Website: apple
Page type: customer-info-address
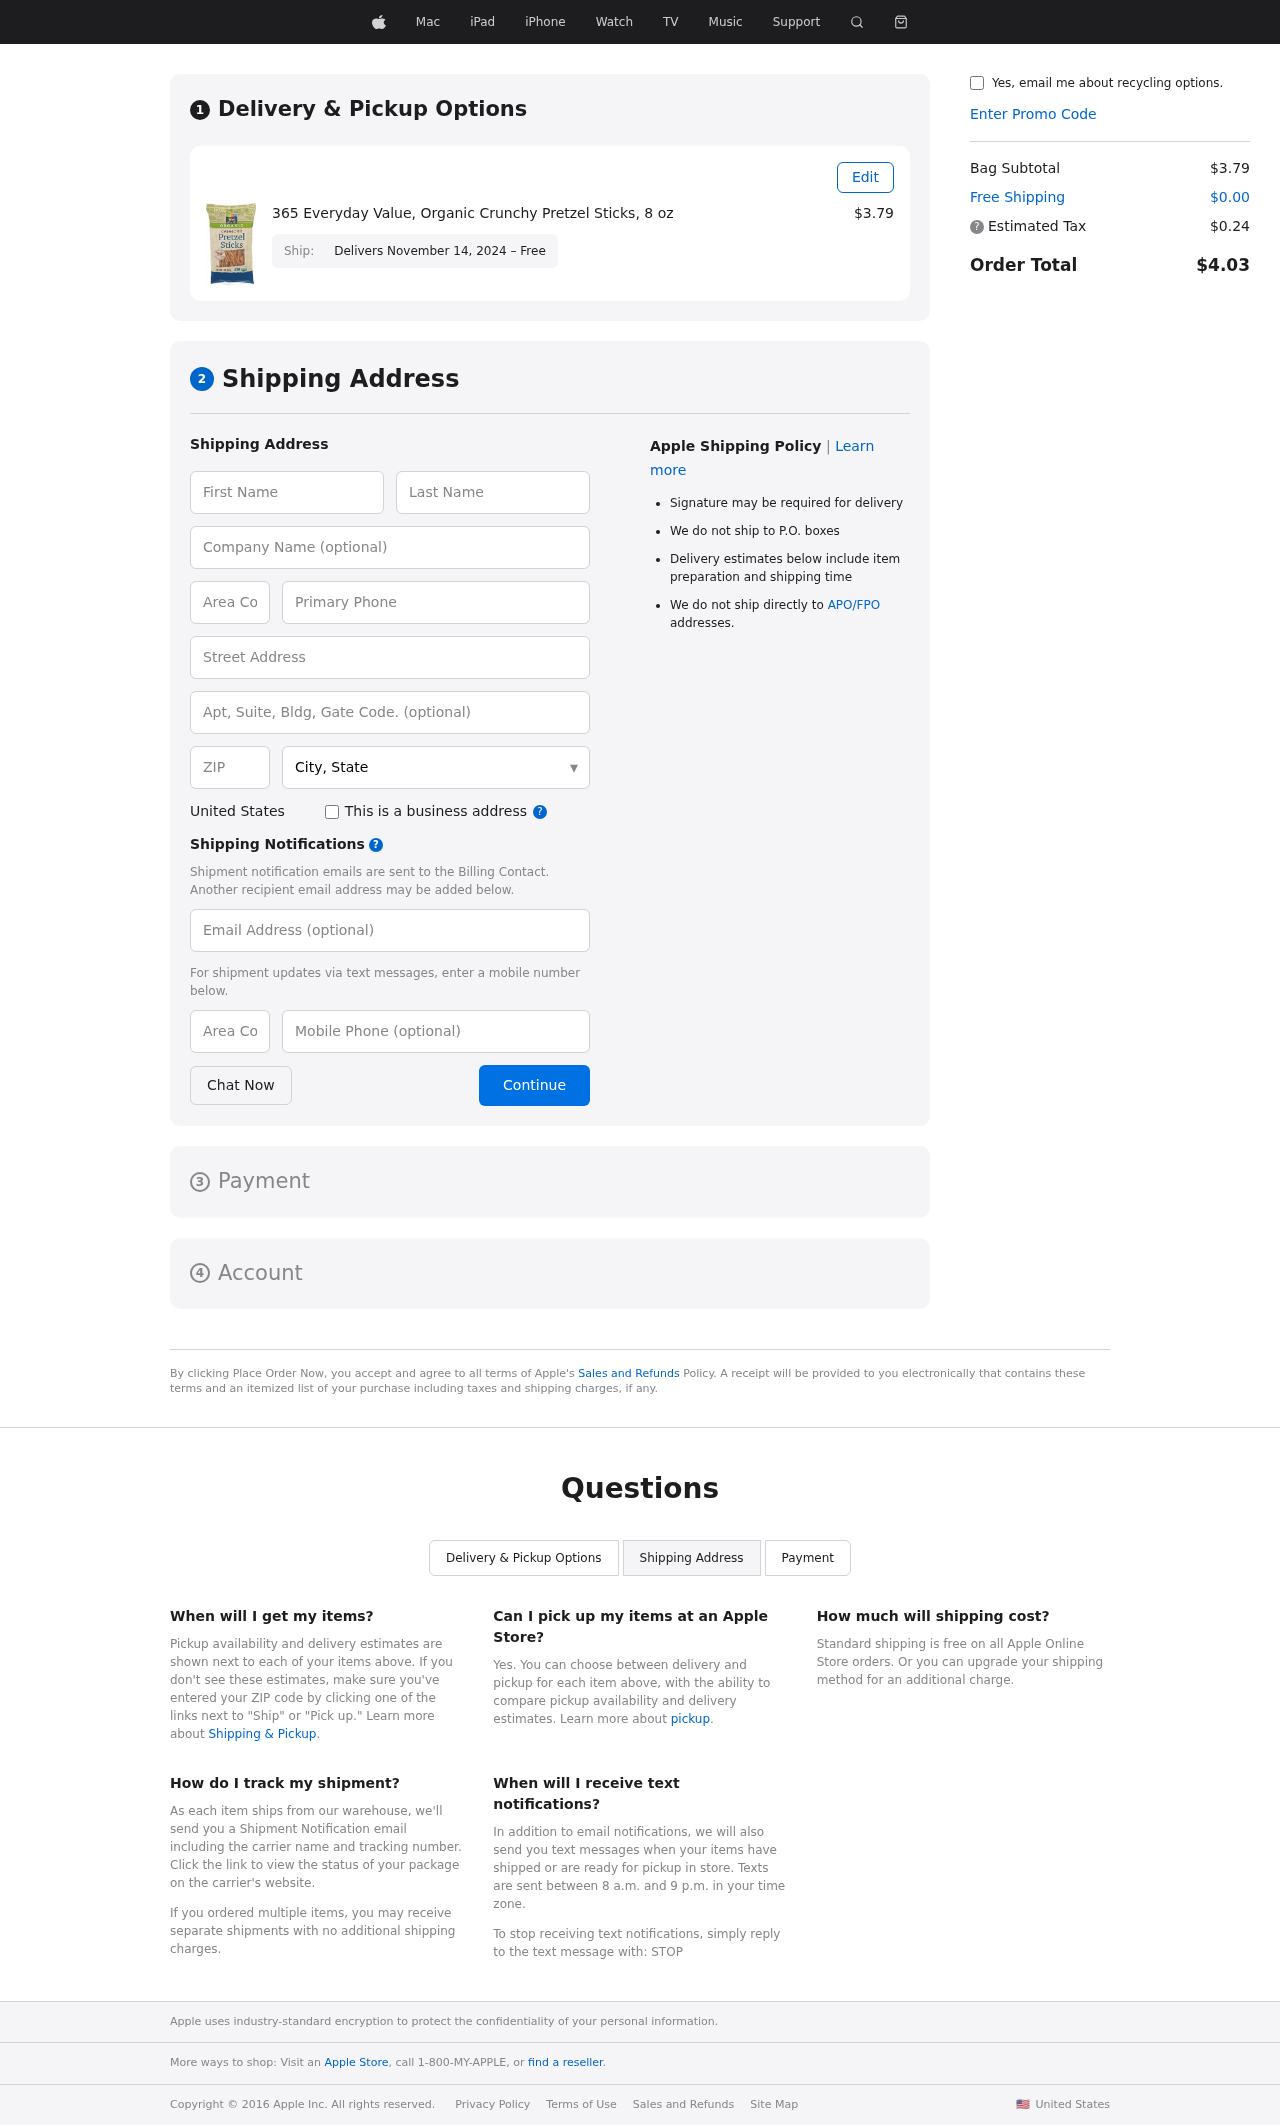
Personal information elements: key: PII_CITY_STATE
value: West Barbarachester, CA
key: PII_COUNTRY
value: United States
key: PII_EMAIL
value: tanyawilliams@yahoo.com
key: PII_FIRSTNAME
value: Tanya
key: PII_LASTNAME
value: Williams
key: PII_PHONE
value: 4284279184
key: PII_PHONE_AREA
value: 428
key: PII_POSTCODE
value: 83645
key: PII_STREET
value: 3237 Jessica Turnpike
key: PII_STREET2
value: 08333 Joshua Junctions
Product elements: key: PRODUCT1_NAME
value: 365 Everyday Value, Organic Crunchy Pretzel Sticks, 8 oz
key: PRODUCT1_PRICE
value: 3.79
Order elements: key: ORDER_DELIVERY_DATE
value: Delivers November 14, 2024 – Free
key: ORDER_SUBTOTAL
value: $3.79
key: ORDER_SHIPPING_COST
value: $0.00
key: ORDER_TAX
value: $0.24
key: ORDER_TOTAL
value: $4.03